Question: This is not the greatest question, but I have goggled and hunted and pecked for several days and have not found the solution. Where within a SSRS report can a sub-report be placed? Are there any locations that it might seam invisible or be hard to find?
I have created simple sub reports, and can find many tutorials out there for that. This is my problem. I have to update and migrate an old report and its sub reports. I can only find reference to one sub report within the main report or its sub report. The first three pages of the report and the sub report I know of display fine. However on the last two pages of the report there are "Error: Sub report could not be shown." messages displayed.
I have not been able to find any reference to other sub reports. Where else could a reference to a sub report be placed?
The image below has selected a section where I found the reference to the sub report I was able to find. The rest of the areas appear as a "Rectangle" when I right click and I can find no reference to other sup reports in them.

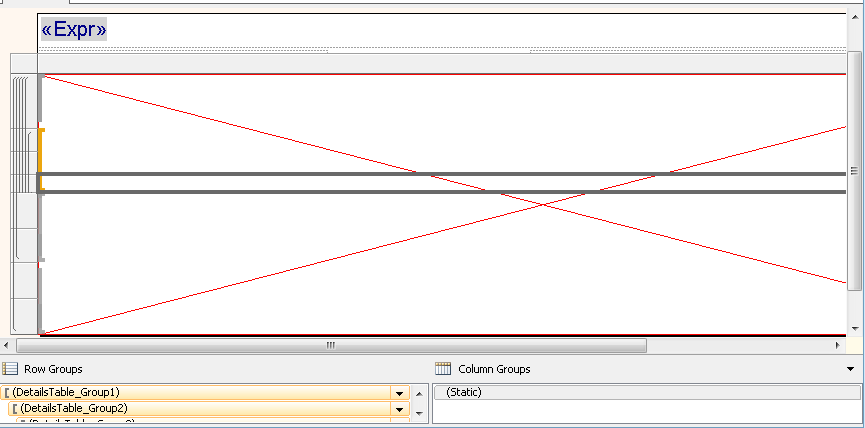
Answer: .rdl files are actually XML files generated by the designer. And they usually have a pretty clean structure as well.
You can open these files in a text editor or by right clicking on the file in Visual Studio and selecting "View Code"
There you can use the usual text tools to look for item names. The 'Names' of items can help you figure out what items in the XML map to what in the GUI: when you are back in the designer, you can use the drop down at the top of the properties window to select an item by name and it will be highlighted in the designer window.